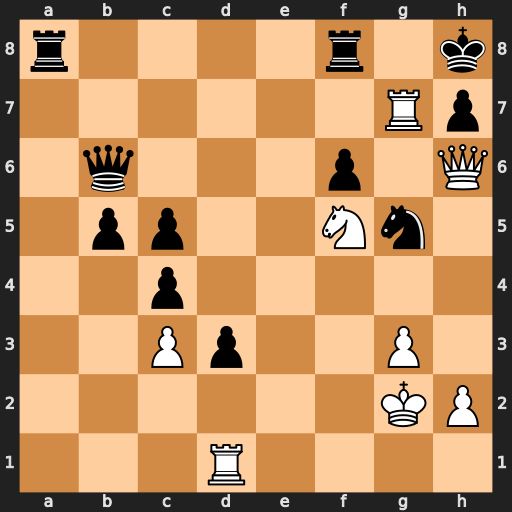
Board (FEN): r4r1k/6Rp/1q3p1Q/1pp2Nn1/2p5/2Pp2P1/6KP/3R4
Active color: w
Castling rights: -
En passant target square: -
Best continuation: Rxh7+ Nxh7 Qg7#